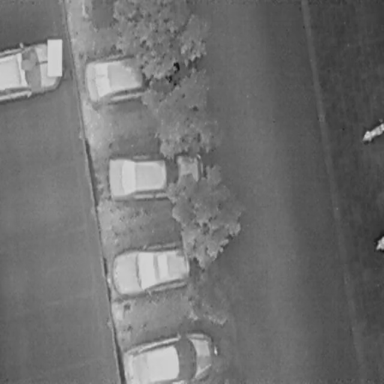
There are five Cars in the infrared image.